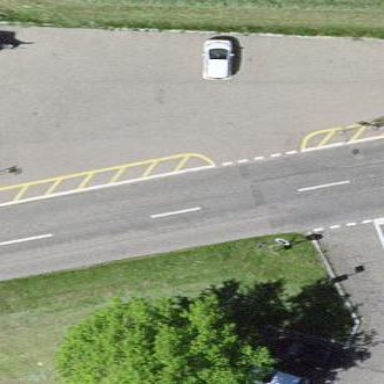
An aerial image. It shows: Parking area.